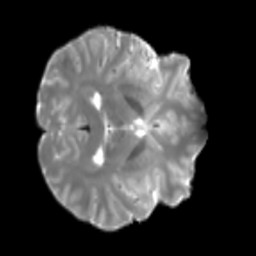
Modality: T2w
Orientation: axial
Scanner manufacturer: siemens
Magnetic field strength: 3 T
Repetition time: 4 s
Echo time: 0.0594 s